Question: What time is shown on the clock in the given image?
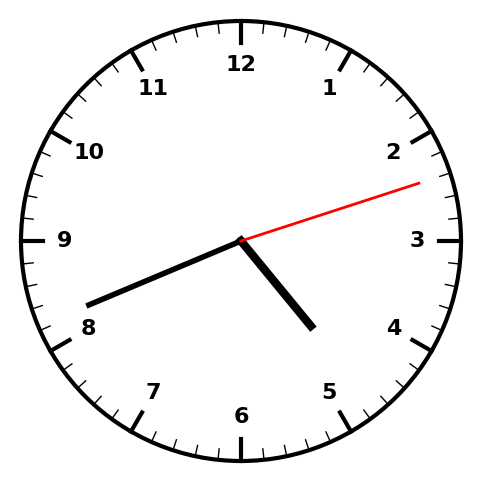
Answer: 04:41:12